Field crop: maize
Growth stage: 2
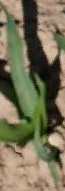
Species: maize